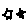
Label: star